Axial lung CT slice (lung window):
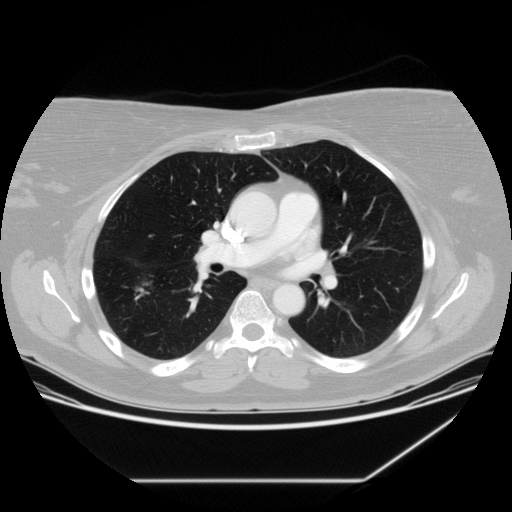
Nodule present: yes
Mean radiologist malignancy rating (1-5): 4.25